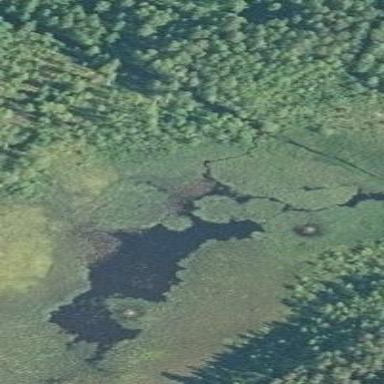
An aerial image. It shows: Pond surrounded by natural water.